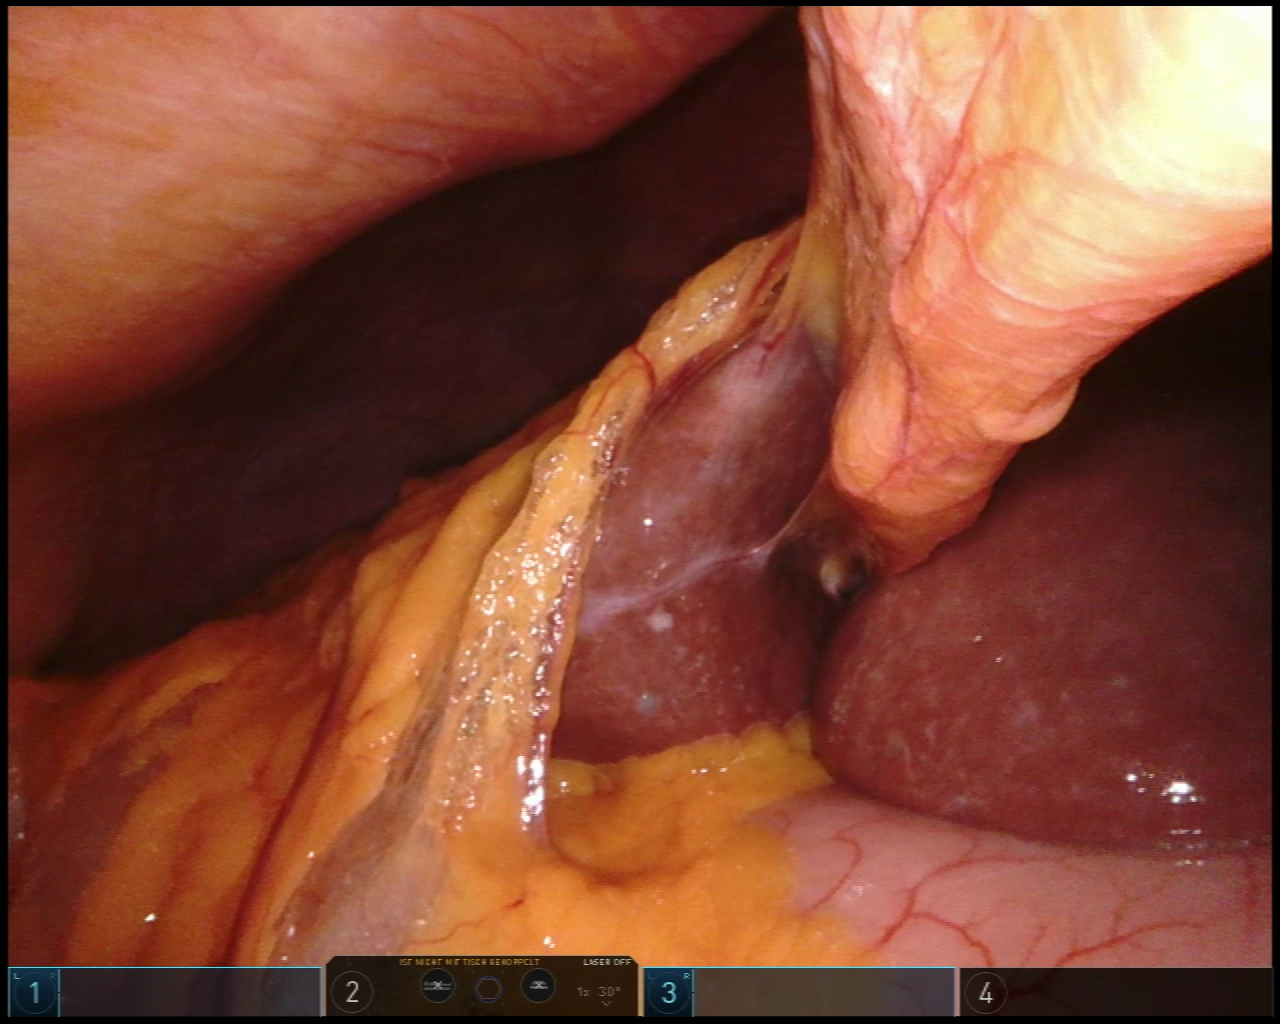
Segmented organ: liver
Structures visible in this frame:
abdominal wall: yes
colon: yes
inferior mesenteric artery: no
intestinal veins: no
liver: yes
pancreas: no
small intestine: no
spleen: no
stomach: yes
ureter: no
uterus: no
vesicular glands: no